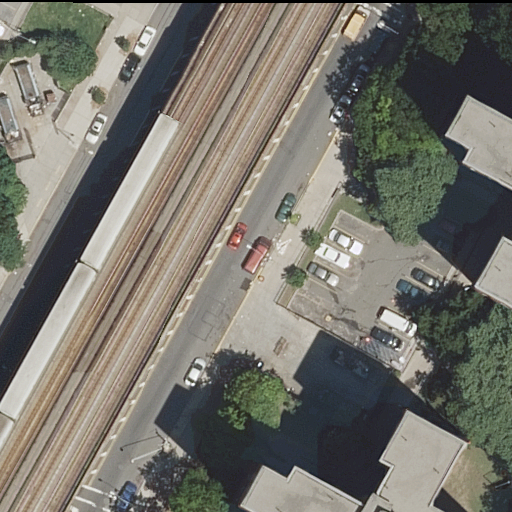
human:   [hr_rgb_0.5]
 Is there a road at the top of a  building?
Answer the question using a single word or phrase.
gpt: yes

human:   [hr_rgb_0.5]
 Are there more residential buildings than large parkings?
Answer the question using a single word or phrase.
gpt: yes

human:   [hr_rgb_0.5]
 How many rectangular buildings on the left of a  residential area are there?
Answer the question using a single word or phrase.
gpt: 1

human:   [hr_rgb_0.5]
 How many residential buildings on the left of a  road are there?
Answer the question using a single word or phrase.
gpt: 1

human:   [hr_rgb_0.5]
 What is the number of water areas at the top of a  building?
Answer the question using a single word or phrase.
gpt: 0

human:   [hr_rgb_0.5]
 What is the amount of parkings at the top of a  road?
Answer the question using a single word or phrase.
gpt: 1

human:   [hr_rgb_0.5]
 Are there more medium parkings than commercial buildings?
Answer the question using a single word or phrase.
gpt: no

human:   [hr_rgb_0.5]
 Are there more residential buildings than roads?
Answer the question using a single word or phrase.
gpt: no

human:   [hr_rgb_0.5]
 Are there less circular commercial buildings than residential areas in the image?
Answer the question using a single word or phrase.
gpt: yes

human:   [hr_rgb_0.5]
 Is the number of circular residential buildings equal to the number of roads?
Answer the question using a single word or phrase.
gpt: no

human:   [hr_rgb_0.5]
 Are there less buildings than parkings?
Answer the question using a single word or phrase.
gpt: no

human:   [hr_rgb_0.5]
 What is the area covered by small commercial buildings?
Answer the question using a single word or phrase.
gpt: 0m2

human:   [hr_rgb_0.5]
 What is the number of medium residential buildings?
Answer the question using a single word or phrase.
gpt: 2

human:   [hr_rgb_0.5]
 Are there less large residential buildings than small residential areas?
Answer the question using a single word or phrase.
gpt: no

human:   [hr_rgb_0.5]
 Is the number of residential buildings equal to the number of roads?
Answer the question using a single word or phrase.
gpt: no

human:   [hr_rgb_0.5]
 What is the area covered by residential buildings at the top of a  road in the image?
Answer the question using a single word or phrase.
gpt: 2025m2

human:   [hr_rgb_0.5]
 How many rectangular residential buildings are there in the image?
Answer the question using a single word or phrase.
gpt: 2

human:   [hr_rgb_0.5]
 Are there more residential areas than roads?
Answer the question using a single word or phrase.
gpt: no

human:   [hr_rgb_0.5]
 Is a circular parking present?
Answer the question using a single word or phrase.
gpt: no

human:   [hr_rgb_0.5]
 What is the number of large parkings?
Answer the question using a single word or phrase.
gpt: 1

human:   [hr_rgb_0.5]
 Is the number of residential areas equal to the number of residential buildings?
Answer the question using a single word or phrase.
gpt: no

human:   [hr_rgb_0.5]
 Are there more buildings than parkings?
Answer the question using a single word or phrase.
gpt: yes

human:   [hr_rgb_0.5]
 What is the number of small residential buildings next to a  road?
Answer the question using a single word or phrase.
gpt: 0

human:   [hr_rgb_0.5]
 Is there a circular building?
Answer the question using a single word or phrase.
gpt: no

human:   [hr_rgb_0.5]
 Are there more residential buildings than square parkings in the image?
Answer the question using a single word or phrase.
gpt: yes

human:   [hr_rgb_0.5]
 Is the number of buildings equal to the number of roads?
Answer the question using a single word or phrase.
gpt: no

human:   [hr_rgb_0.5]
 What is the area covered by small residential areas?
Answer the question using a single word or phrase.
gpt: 0m2

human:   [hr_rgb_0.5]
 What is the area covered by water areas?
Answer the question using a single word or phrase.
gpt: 0m2

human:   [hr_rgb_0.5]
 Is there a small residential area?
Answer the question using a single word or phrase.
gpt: no

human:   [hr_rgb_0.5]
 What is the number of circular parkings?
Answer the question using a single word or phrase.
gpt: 0

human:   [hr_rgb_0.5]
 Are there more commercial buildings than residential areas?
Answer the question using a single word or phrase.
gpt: no

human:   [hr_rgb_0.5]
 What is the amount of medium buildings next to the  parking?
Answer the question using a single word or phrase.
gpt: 2

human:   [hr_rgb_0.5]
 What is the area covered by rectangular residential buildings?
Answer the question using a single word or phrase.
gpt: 1948m2

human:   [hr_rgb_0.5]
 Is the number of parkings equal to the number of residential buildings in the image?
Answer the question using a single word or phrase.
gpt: no

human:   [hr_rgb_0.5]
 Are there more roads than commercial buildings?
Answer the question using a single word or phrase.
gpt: yes

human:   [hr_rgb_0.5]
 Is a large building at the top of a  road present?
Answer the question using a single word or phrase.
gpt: yes